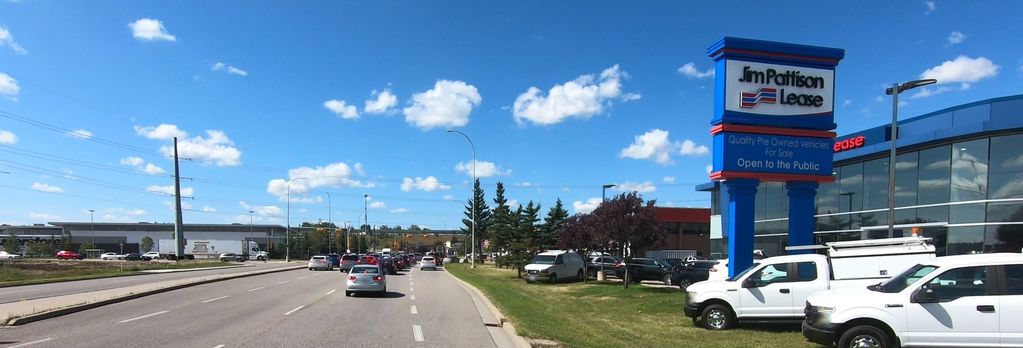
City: calgary